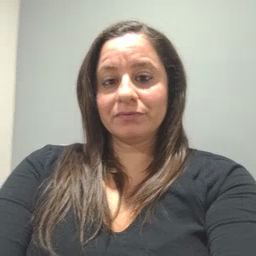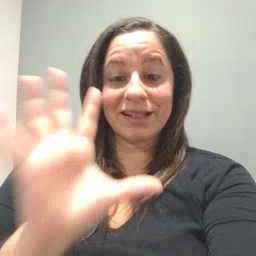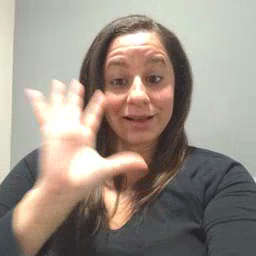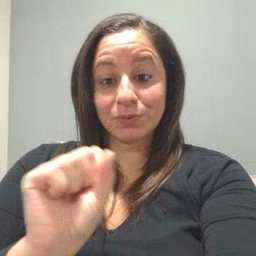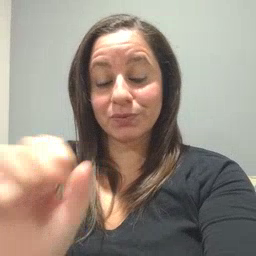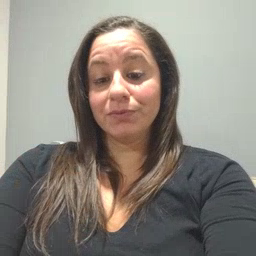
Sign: loud